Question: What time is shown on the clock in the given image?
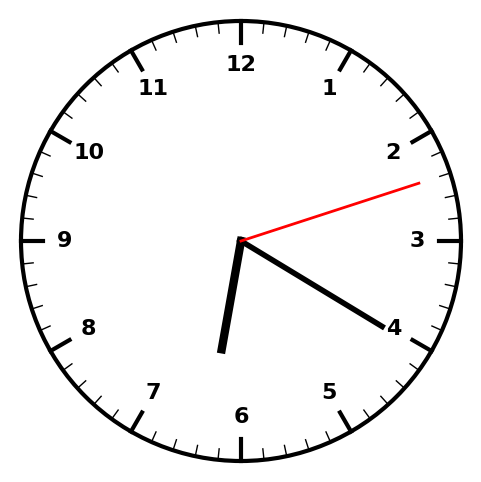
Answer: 06:20:12